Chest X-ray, PA view. Patient: 33 years old, sex F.
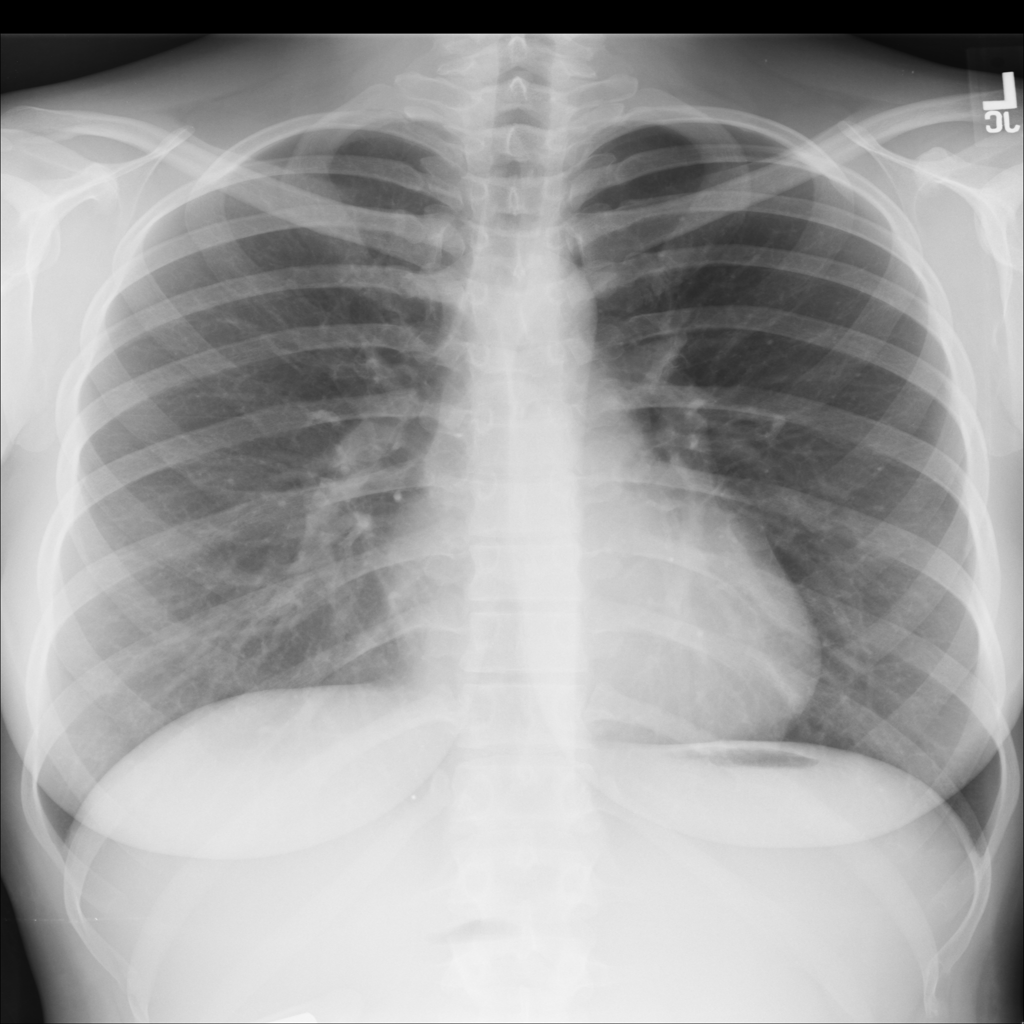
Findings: No Finding